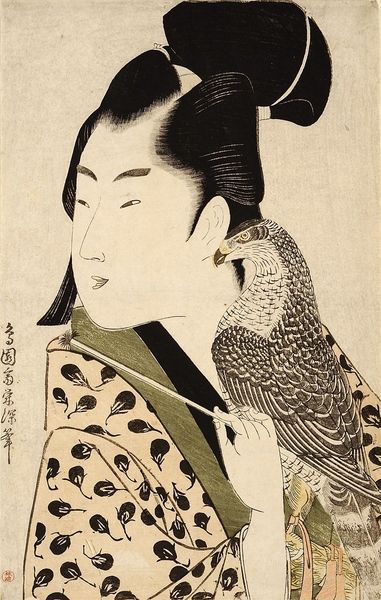
Titel: Der Falkner
Künstler: Ch&#x14D;ensai Eishin
Standort: Hamburg
Institution: Museum für Kunst und Gewerbe Hamburg
Schlagwörter: falke, mann, vogel, ornament, brustbild, holzschnitt, japan, stab, japanisch, schriftzeichen, geisha, druckgraphik, druckgrafik, greifvogel, falkenjagd, zeit, farbholzschnitt, edo, haarmode, reproduktionen, druckerzeugnisse, büste, vögel, schulterbüste, frisurenmode